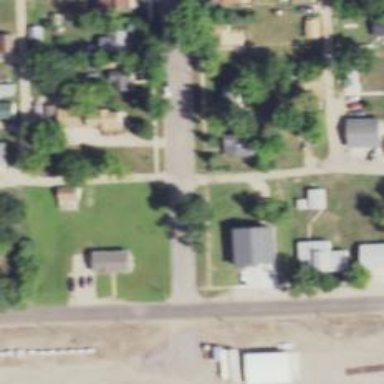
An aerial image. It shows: Alley classified as service road.